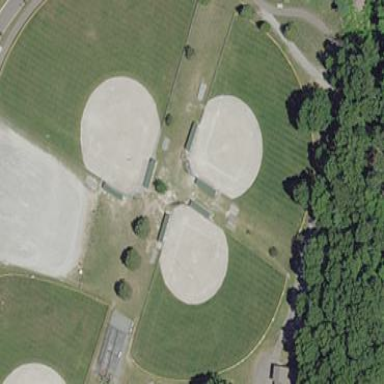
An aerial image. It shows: Baseball pitch for leisure and sports activities.